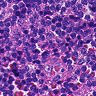
Metastatic tissue present: no